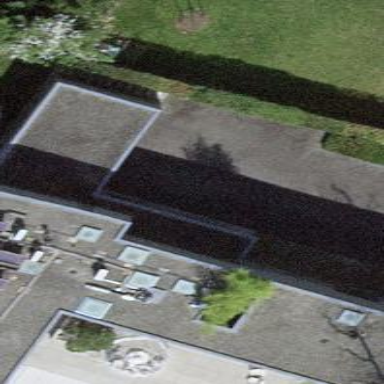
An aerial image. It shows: View of roof of building.